Field crop: maize
Growth stage: 2
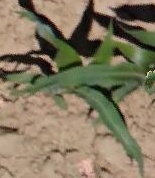
Species: maize